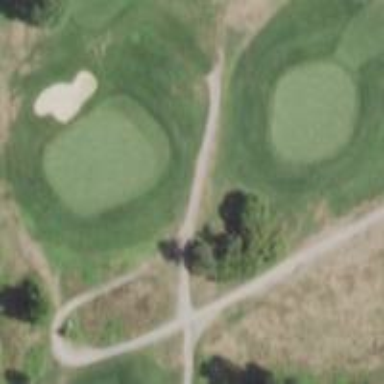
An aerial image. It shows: Path for both road and golf.